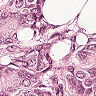
Metastatic tissue present: yes